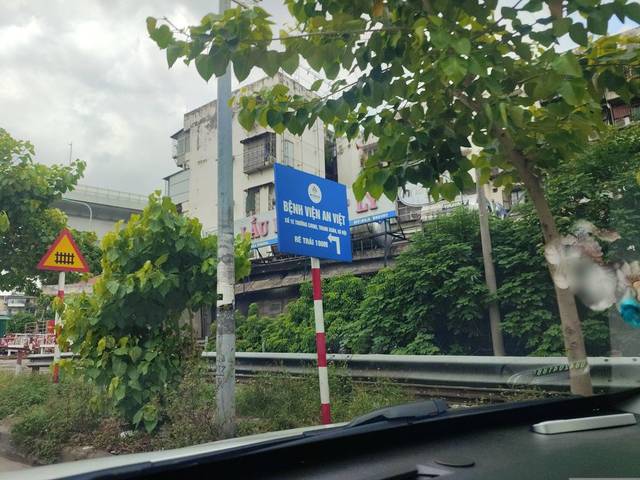
Region: Vietnam
Coordinates: 20.999, 105.841